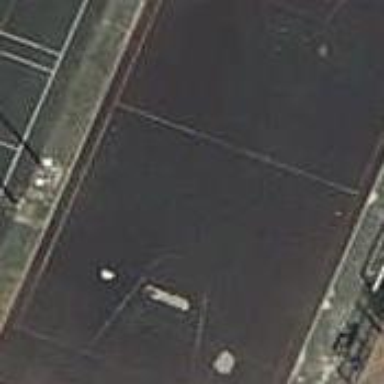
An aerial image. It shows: Basketball court in the leisure land pitch.